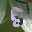
Label: 5